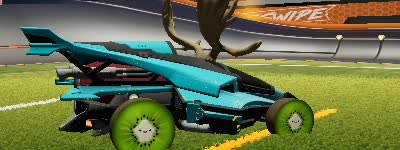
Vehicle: aftershock